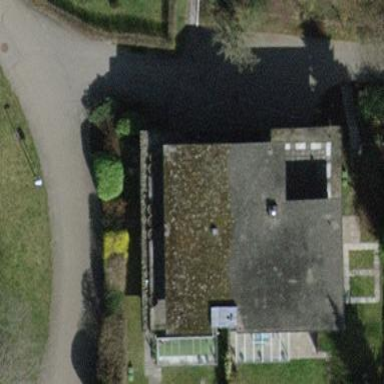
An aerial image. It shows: Terrace building.